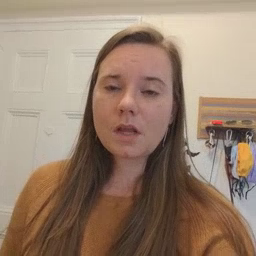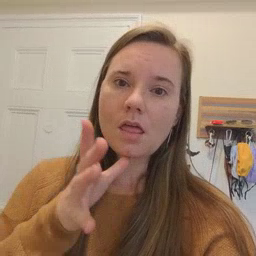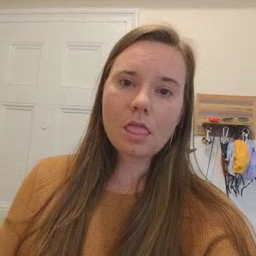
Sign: hate